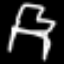
Label: chair